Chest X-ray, PA view. Patient: 66 years old, sex F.
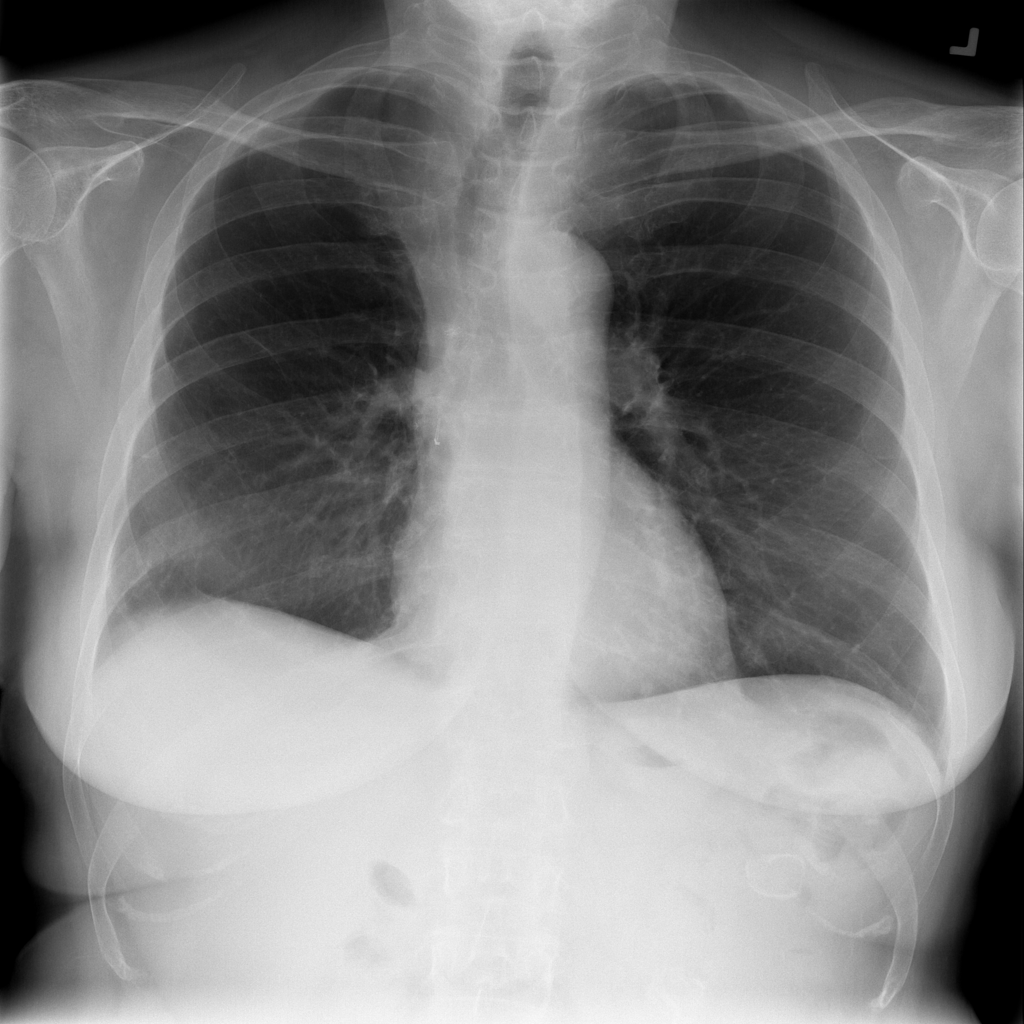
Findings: Fibrosis, Infiltration